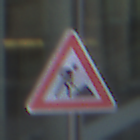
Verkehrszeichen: Arbeitsstelle
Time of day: SunriseSunset
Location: Outdoor (Urban)
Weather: PartlyCloudy
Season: NotSpecified
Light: Natural